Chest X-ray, PA view. Patient: 60 years old, sex F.
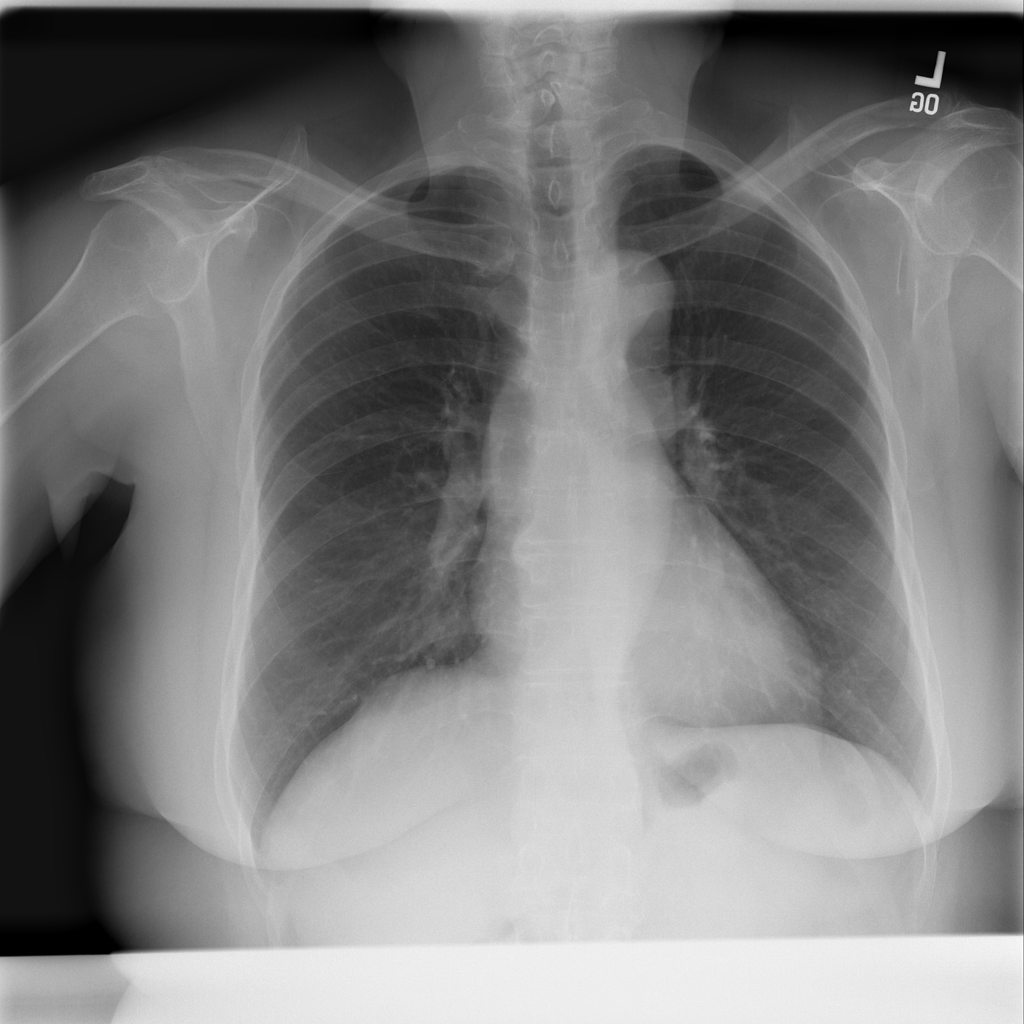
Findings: No Finding